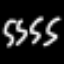
Label: squiggle